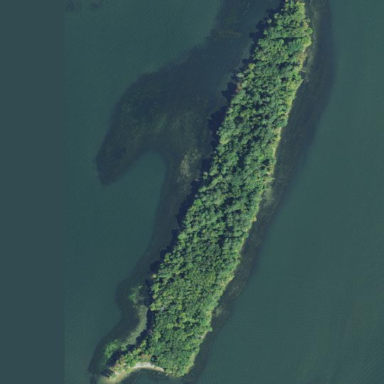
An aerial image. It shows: Islet covered with woodland.